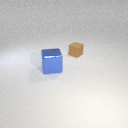
small brown rubber cube to the right of large blue metal cube